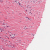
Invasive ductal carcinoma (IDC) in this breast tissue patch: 0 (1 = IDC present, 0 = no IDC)